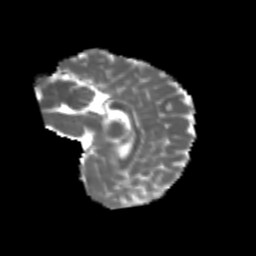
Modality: MD
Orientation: sagittal
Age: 7
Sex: female
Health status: healthy